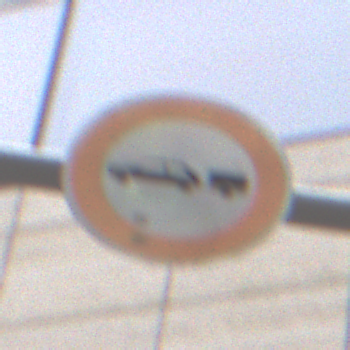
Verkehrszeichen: VerbotPersonenkraftwagenMitAnhaenger
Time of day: Midday
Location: Outdoor (Urban)
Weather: Overcast
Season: NotSpecified
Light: Natural